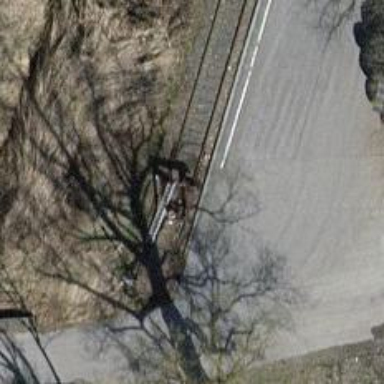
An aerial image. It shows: Railway buffer stop.